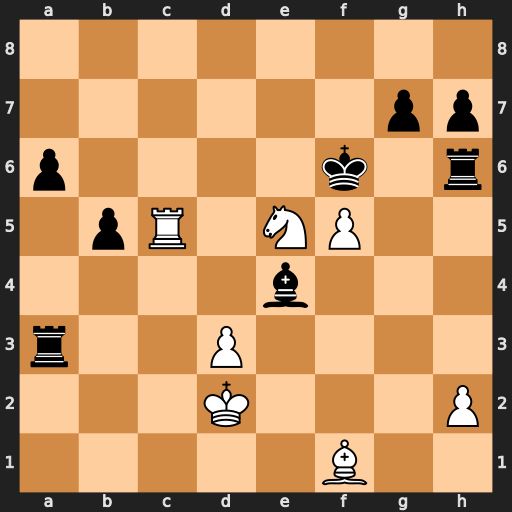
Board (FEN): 8/6pp/p4k1r/1pR1NP2/4b3/r2P4/3K3P/5B2
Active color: w
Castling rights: -
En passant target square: -
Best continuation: Ng4+ Kg5 Nxh6